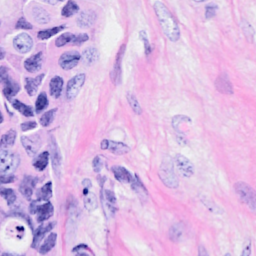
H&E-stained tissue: Breast